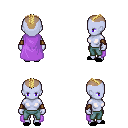
a pixel art fantasy rpg character, female body template, dark elf, purple skin, lavender cape, teal pants, blonde short mohawk hairstyle, leather bracers, black slippers, four views (front, back, left, right), 2x2 character sprite sheet, small pixel art, hard edges, no anti-aliasing